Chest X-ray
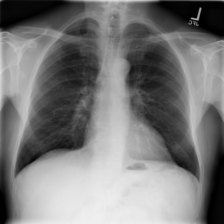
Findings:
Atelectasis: negative
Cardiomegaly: negative
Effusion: negative
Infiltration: positive
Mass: negative
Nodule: negative
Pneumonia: negative
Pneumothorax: negative
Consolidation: negative
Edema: negative
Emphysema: negative
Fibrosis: negative
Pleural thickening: negative
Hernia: negative